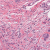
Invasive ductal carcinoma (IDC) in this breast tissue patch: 1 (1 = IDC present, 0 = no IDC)